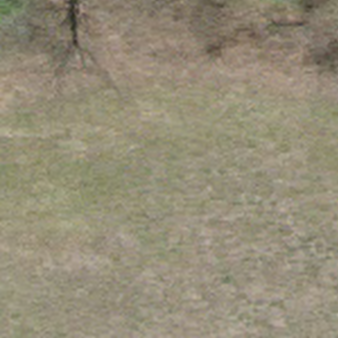
Label: other